Question: I am Facing a problem in task flow navigation of my sample application. I created a simple Taskflow with three views and method as show below.
In login on submit button click i am calling a managed bean method "checkInput" which check the user details and navigate to the specified jspx page ie. the method returns the appropriate stirng "admin" or "user" to navigate to next view in taskflow. until this its working fine.
My situation is i dont want to click any buttons, after entering the value in the text field and pressing "Enter" i want to navigate to next view.For that i created clientListener and serverListener and able to call the serverListener Method and i implemented flow navigation in two ways
1)Calling a Navigation handler as below as described in the link: <URL>
'''
public void checkEnterEvent(ClientEvent clientEvent) {
HandleNavigation(clientEvent.getParameters().get("fvalue").toString());<-- passing parameter here
// HandleNavigation("admin"); <--even i hardcoded here for once
}
private void HandleNavigation(String outcome) {
System.out.println("IN HandleNavigation");
FacesContext context = FacesContext.getCurrentInstance();
NavigationHandler nh = context.getApplication().getNavigationHandler();
System.out.println(outcome);
nh.handleNavigation(context, null, outcome);
}
'''
It did not work and also this solution bypasses jsf life cycle, so i implemented this:
2) Secound way:
'''
public void checkEnterEvent(ClientEvent clientEvent) {
navigateByQueueAction();
}
private void navigateByQueueAction() {
FacesContext fctx = FacesContext.getCurrentInstance();
UIViewRoot root = fctx.getViewRoot();
//client Id of button includes naming container like id of region.
RichCommandButton button =
(RichCommandButton) root.findComponent("cb6");
ActionEvent actionEvent = new ActionEvent(button);
actionEvent.queue();
}
'''
where "cb6" is the command button id in the jspx file
'<af:commandButton text="submit" action="check" id="cb6" visible="false">'
but none of them work.
Could somebody tell whats wrong with my code?
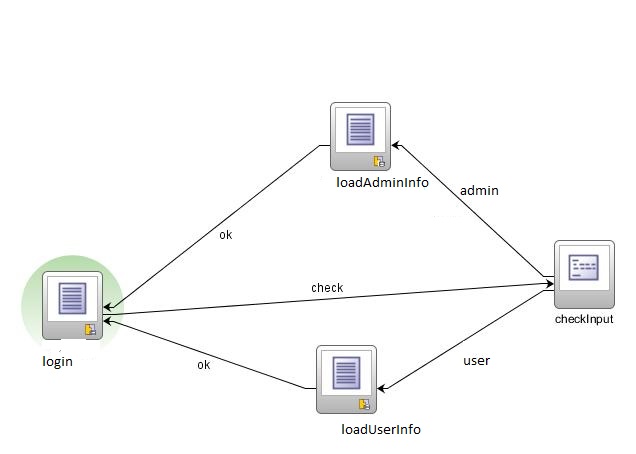
Answer: In the Above scenarios i ignored the first one as it has disadvantages like bypassing the JSF life-cycle. Coming to the secound one, i am able to call the secound view by clicking enter on the input text by queuing a n button action programmatically. Theoretically i dont know how it solved the problem and iam sure SO(ADF) enthusiasts will be happy to hear from ADF experts.
As you can see(comment far right) in the javascript code in jspx file, i changed the "immediate" attribute of the AdfCustomEvent.queue() method to true, it solves my problem.
'''
<af:resource type="javascript">
function handleEnterEvent(evt) {
var _keyCode = evt.getKeyCode();
//check for Enter Key
if (_keyCode == AdfKeyStroke.ENTER_KEY ){
var comp = evt.getSource();
var id=AdfPage.PAGE.findComponentByAbsoluteId('d1');
AdfCustomEvent.queue(id, "EnterEvent",{fvalue:comp.getSubmittedValue()},true); <-- changed from false to true.
evt.cancel();
}
}
</af:resource>
<af:serverListener type="keyboardToServerNotify"
method="#{backingBeanScope.JJS.handleKeyboardEvent}"/>
'''
PS:i am open to suggestions.
Thanks